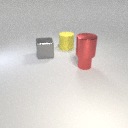
large gray metal cube to the left of large yellow rubber cylinder